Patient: sex F, age 56
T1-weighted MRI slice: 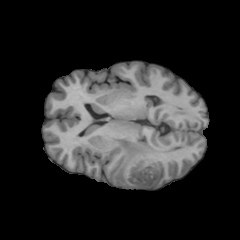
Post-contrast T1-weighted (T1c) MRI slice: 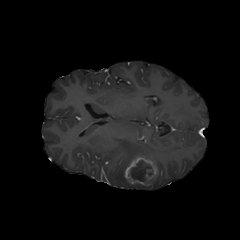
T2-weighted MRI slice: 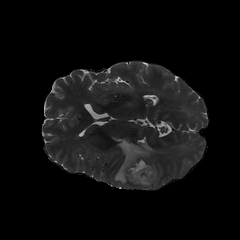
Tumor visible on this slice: yes
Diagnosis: Glioblastoma, IDH-wildtype
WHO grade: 4